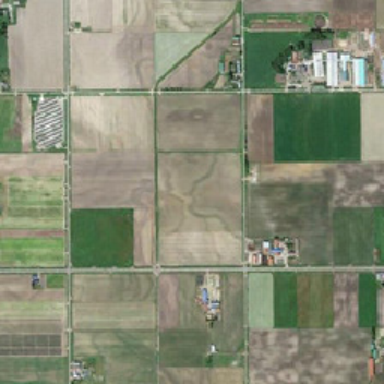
Farmland contains several rectangles with different uses .